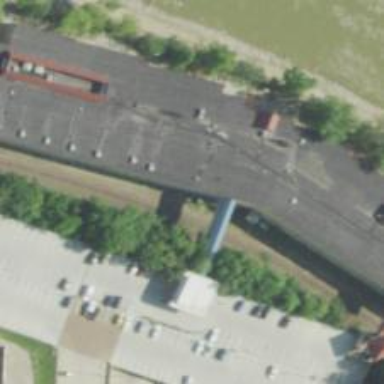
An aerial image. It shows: Footway bridge.